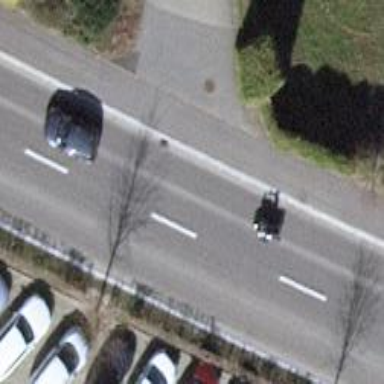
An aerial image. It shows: Primary road with asphalt surface.